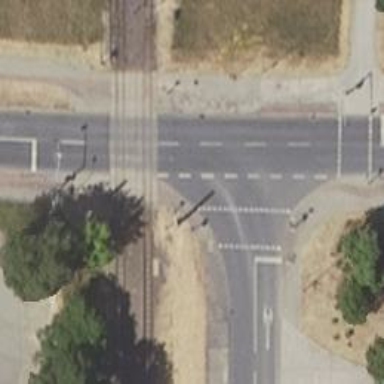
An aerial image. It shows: Road with traffic signals.